Question:
gen folder is missing is the issue.The build patch failed .I have tried all solutions posted previously on this and no luck.
EDIT
To make it clear here is my original post
<URL>
I am using salesforce SDK but when i am creating hello world app using native its working fine
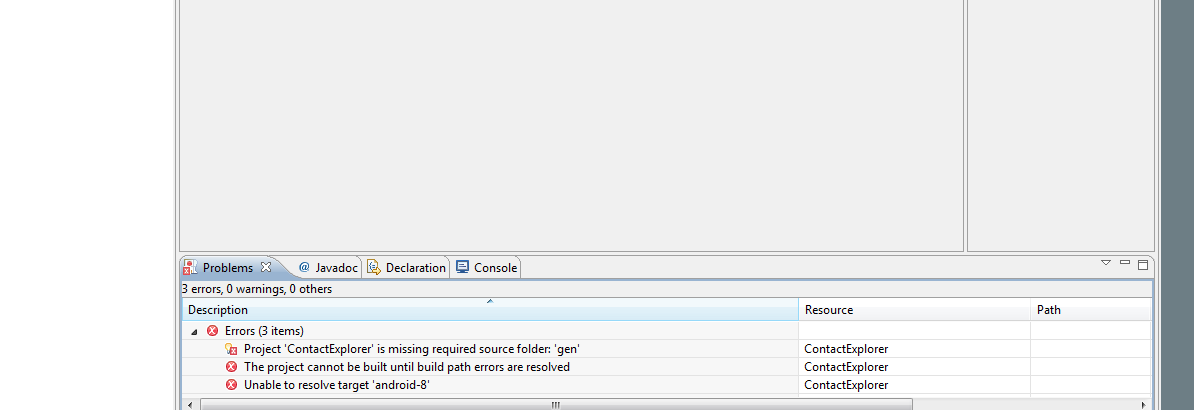
Answer: Hmm, everyone in posts is telling you to download the "SDK Platform" for "Android 2.2 (API 8)". I recommend trying this. It is apparently required by the library you added to your project...
> I have 4.2 and 4.1 .Is that not enough?
No, you must have the older platforms that you are building against.
Simply download it and open 'Project > Properties', click on 'Android', then select 'Android 2.2'. After all this clean your project and save it.
---
The screenshot doesn't give us much detail, but:
'''
Unable to Resolve target 'android-8'
'''
Tells me that you probably don't have the SDK Platform for API 8, simply download this through the SDK Manager. Or you can change any references in your manifest and the rest of your code to use an API that you already have.